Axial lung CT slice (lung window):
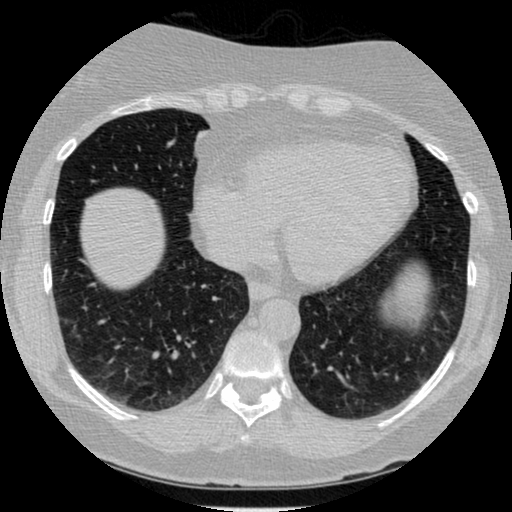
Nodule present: no